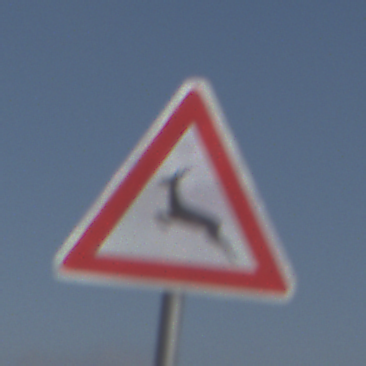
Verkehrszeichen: WildwechselRechts
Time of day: Midday
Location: Outdoor (Nature)
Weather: PartlyCloudy
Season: NotSpecified
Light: Natural